Question: I built simple program to generate Json Web Token (JWT), everything ran normally until I made a token verification to verify the JWT, the problem came after I decode base64 string to check the header token. Some part of the binary is disappear, whereas the string value is from encoded base64. Here my code and the result
'''
package auth
import "encoding/base64"
import "crypto/sha256"
import "encoding/json"
import "strings"
import "crypto/hmac"
import "encoding/hex"
import "fmt"
type Header struct{
Alg string
Typ string
}
type Payload struct{
id int
name string
userType bool
keepLogin bool
}
var key string = "<PHONE>" //temporary
var payloadJson Payload
func GenerateToken(alg string, typ string, payload []byte)(string, error){
var headerEncoded, payloadEncoded, signature, mergedEncoded string
header := Header{Alg: alg,Typ: typ}
hmacDeclare := hmac.New(sha256.New, []byte(key))
headerJson, errHeader := json.Marshal(header)//struct -> byte
if errHeader != nil{
return "",errHeader
}
headerEncoded = encodeBase64(headerJson)//byte -> string
payloadEncoded = encodeBase64(payload)//byte -> string
mergedEncoded = headerEncoded+"."+payloadEncoded
if alg=="SHA256"{
hmacDeclare.Write([]byte(mergedEncoded))
signature = hex.EncodeToString(hmacDeclare.Sum(nil))
}
finalToken := headerEncoded+"."+payloadEncoded+"."+signature
//JUST SAMPLE TO TEST JWT RESULT
fmt.Println("Before encode (byte) => ", headerJson)
fmt.Println("Before encode (string) => ", string(headerJson))
fmt.Println("After encode (base64/string) => ", headerEncoded)
checkDecode,_ := decodeBase64(headerEncoded)//string -> byte
fmt.Println("After decode (byte) => ", checkDecode)
fmt.Println("After decode (string) => ", string(checkDecode))
// _, _ = VerifyToken(finalToken)
return finalToken, nil
}
func encodeBase64(data []byte) string {
formatString := strings.TrimRight(base64.StdEncoding.EncodeToString(data),"=")
return formatString
}
func decodeBase64(data string)([]byte, error){
result, err := base64.StdEncoding.DecodeString(data)
if err != nil{
return result, err
}
return result, nil
}
'''
and here the result
'''
Before encode (byte) => [123 34 65 108 103 34 58 34 83 72 65 50 53 54 34 44 34 84 121 112 34 58 34 74 87 84 34 125]
Before encode (string) => {"Alg":"SHA256","Typ":"JWT"}
After encode (base64/string) => eyJBbGciOiJTSEEyNTYiLCJUeXAiOiJKV1QifQ
After decode (byte) => [123 34 65 108 103 34 58 34 83 72 65 50 53 54 34 44 34 84 121 112 34 58 34 74 87 84 34]
After decode (string) => {"Alg":"SHA256","Typ":"JWT"
'''

Does anyone have same issue? I've tried browsing for it but found no same issue
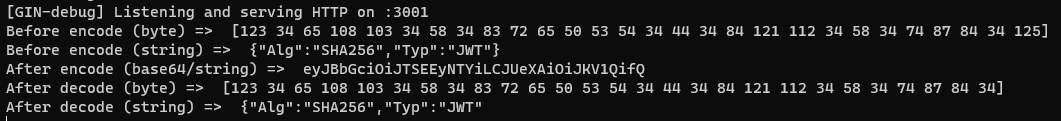
Answer: If you don't want the padding don't trim it, instead use <URL>.
'''
func encodeBase64(data []byte) string {
e := base64.StdEncoding.WithPadding(base64.NoPadding)
return e.EncodeToString(data)
}
func decodeBase64(data string) ([]byte, error) {
e := base64.StdEncoding.WithPadding(base64.NoPadding)
result, err := e.DecodeString(data)
if err != nil {
return result, err
}
return result, nil
}
'''
<URL>